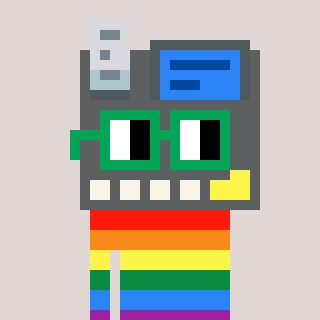
a pixel art character with square green glasses, a cash register-shaped head and a grayscale-colored body on a warm background